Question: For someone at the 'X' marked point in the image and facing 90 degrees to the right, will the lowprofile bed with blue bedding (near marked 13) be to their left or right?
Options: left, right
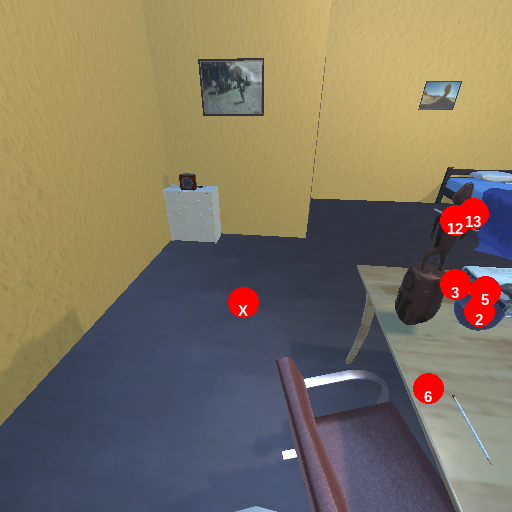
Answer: left